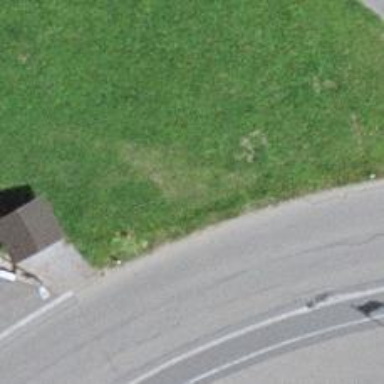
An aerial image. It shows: Wayside cross with historic significance.